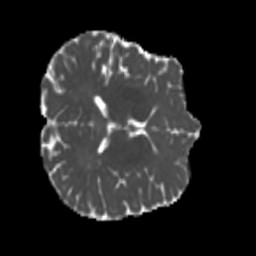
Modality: MD
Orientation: axial
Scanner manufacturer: siemens
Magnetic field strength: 3 T
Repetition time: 4 s
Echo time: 0.0594 s